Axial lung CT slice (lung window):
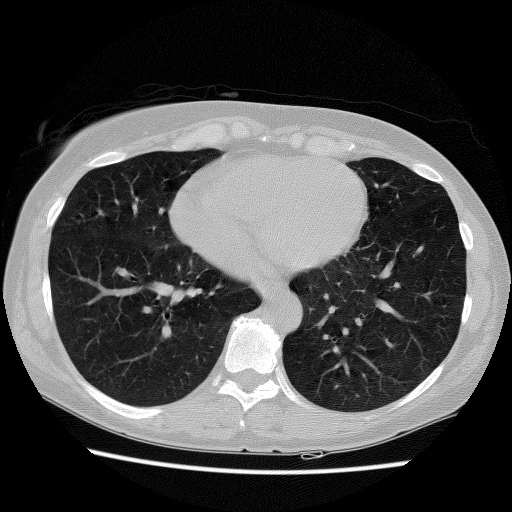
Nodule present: no